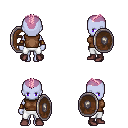
a pixel art fantasy rpg character, female body template, dark elf, purple skin, brown sleeveless shirt, white pants, pink short mohawk hairstyle, leather bracers, maroon shoes, shield, four views (front, back, left, right), 2x2 character sprite sheet, small pixel art, hard edges, no anti-aliasing